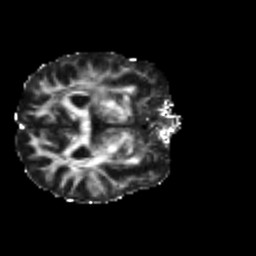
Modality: FA
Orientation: axial
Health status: ill
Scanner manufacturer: siemens
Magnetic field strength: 3 T
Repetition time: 6.8 s
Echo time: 0.097 s